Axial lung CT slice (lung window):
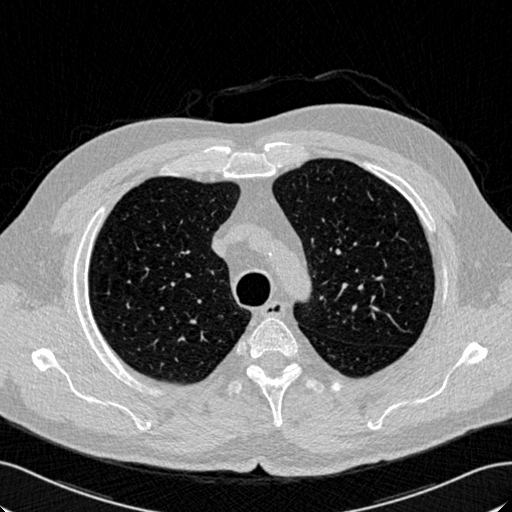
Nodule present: no